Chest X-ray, AP view. Patient: 68 years old, sex M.
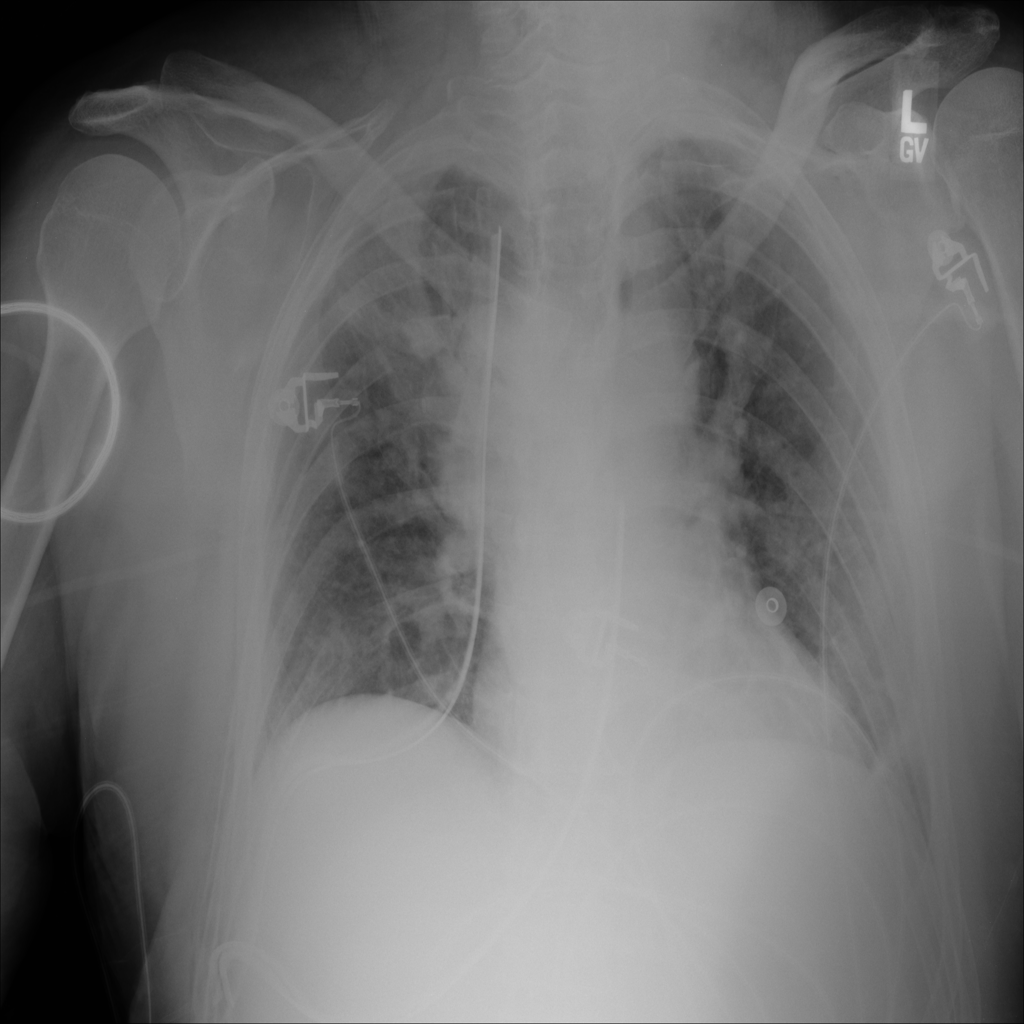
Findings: No Finding